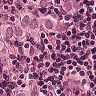
Metastatic tissue present: yes